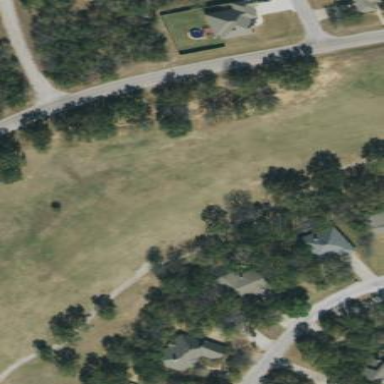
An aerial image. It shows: Golf fairway surrounded by grass.